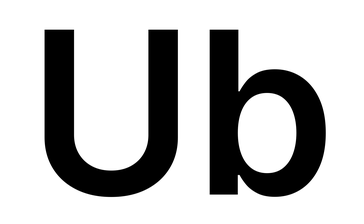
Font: Inter_SemiBold